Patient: sex M, age 64
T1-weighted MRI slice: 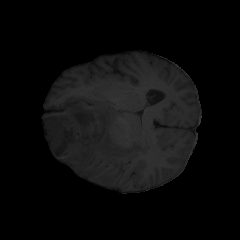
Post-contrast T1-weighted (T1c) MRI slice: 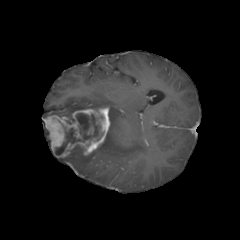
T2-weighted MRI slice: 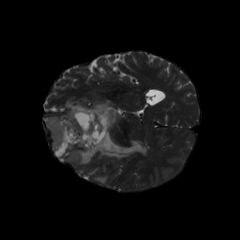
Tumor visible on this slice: yes
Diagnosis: Astrocytoma, IDH-mutant
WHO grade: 3